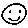
Label: smiley face